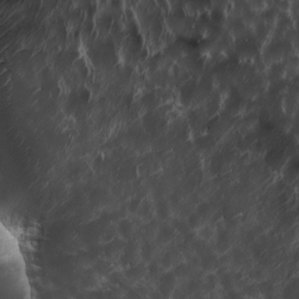
Label: non_frost